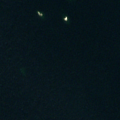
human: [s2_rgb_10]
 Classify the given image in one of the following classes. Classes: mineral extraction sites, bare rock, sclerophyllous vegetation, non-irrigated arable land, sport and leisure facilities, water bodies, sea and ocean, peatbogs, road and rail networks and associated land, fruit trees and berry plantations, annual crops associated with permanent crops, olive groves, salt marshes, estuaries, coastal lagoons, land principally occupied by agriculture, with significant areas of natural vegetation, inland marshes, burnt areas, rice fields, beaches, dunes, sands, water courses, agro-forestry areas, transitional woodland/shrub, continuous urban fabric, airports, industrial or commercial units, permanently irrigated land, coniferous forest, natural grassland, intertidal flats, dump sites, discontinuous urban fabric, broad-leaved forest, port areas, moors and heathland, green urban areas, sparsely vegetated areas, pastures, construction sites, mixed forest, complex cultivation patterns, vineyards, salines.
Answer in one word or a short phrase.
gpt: sea and ocean